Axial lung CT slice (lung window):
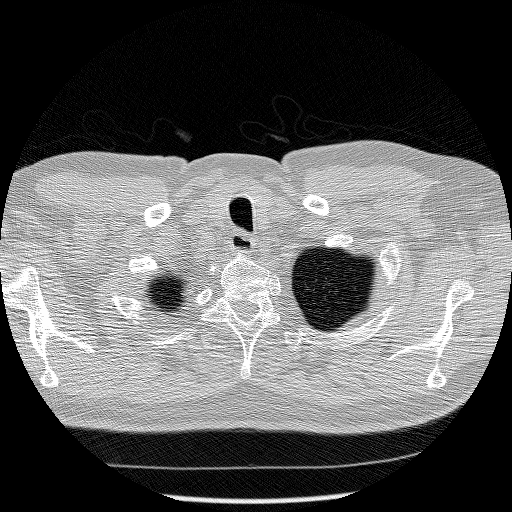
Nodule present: no